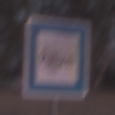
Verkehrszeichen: Polizei
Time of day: SunriseSunset
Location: Outdoor (Nature)
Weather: Clear
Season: NotSpecified
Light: Natural